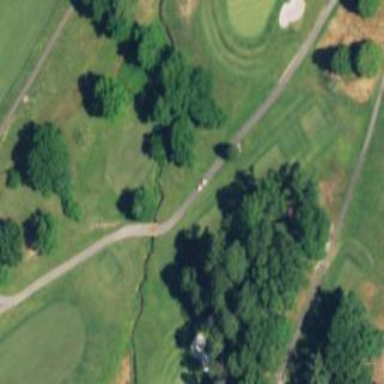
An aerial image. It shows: Golf tee.